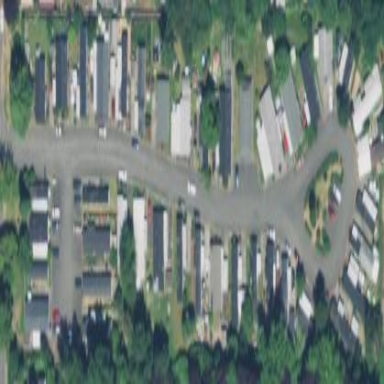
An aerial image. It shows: Residential area known as trailer park.